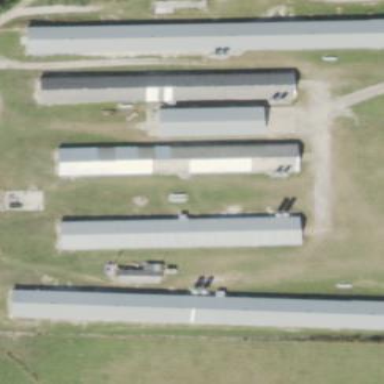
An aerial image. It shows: Poultry farmyard.